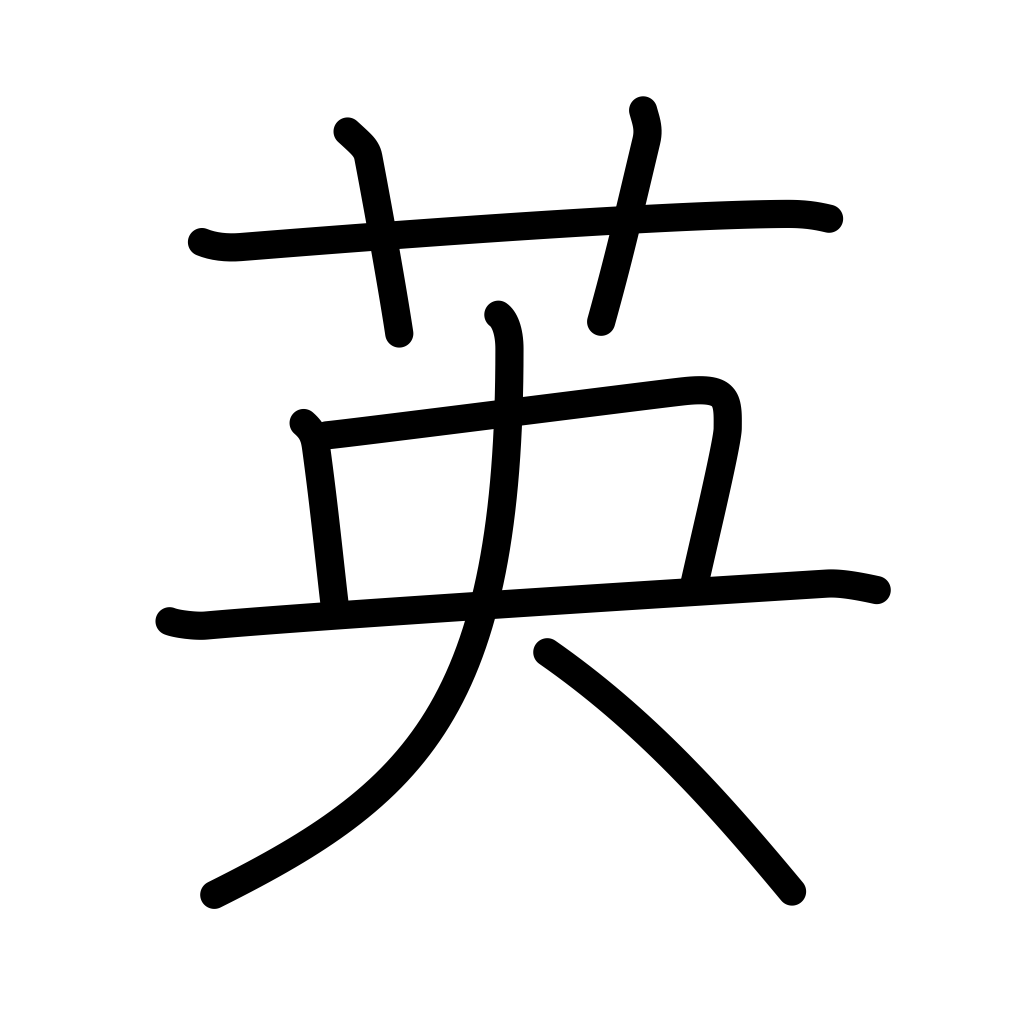
Meaning: England, English, hero, outstanding, calyx